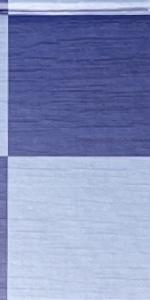
Label: Pawn_Black